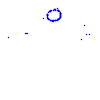
Particle: kaon